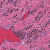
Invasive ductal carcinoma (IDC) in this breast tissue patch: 0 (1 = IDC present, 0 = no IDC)